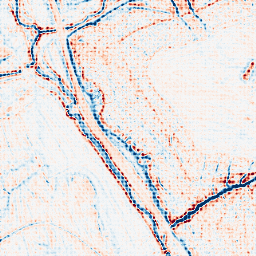
Category: edge_preserving
Decomposition family: bilateral
Decomposition parameters: d: 9
sigma_color: 100
sigma_space: 50
Upsampling method: sinc_blackman
Upsampling parameters: scale: 4
kernel_size: 4
Upsampling scale: 4